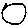
Label: circle